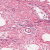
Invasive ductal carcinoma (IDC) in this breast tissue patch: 0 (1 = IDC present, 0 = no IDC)